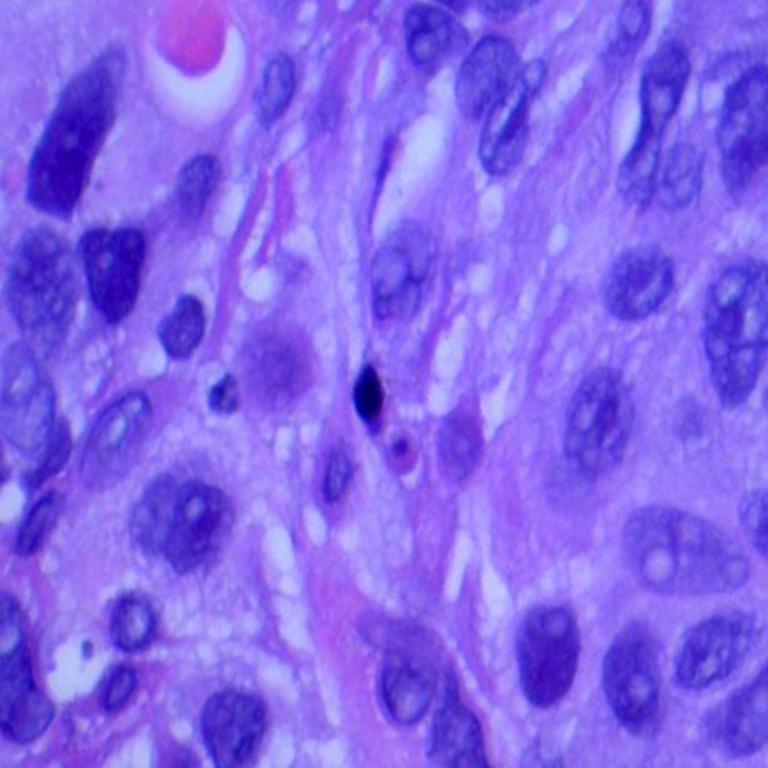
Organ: lung
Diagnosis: squamous carcinomas